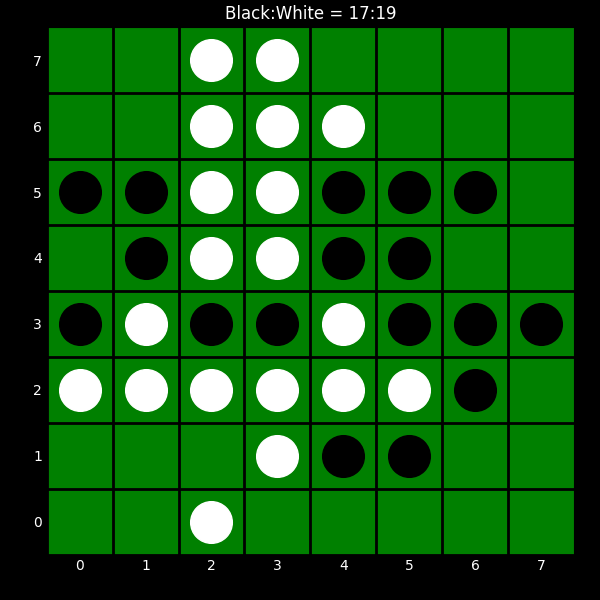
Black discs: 17
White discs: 19